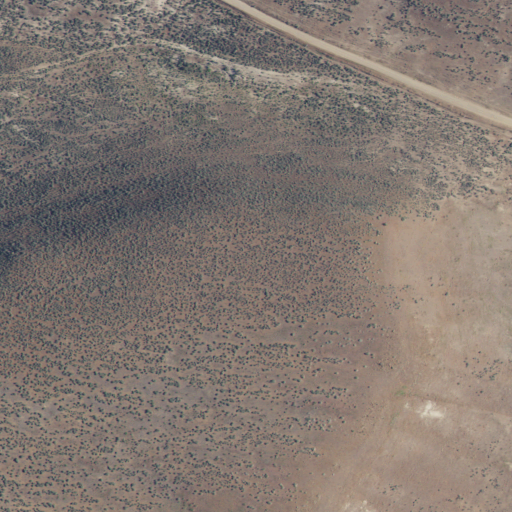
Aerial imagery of mountain in Idaho named Pioneer Butte containing shrub, grassland, open development, and low intensity development